Field crop: maize
Growth stage: 2
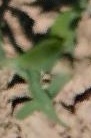
Species: maize